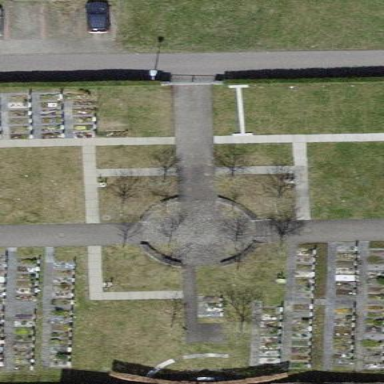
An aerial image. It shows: Cemetery.